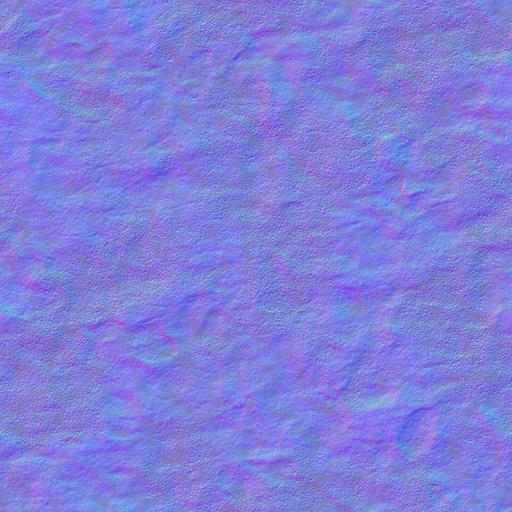
dirt dirty ground sand